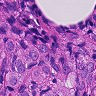
Metastatic tissue present: yes